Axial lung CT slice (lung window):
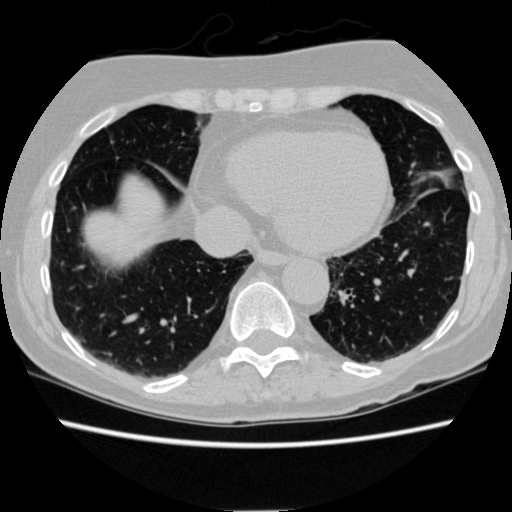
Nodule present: no